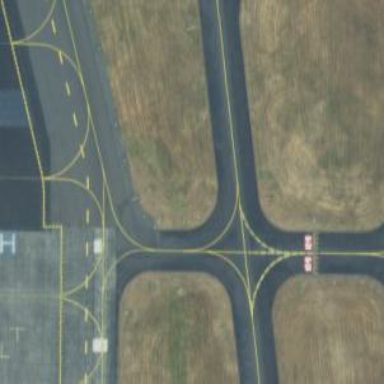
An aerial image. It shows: Image of taxiway at airport.